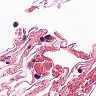
Metastatic tissue present: no